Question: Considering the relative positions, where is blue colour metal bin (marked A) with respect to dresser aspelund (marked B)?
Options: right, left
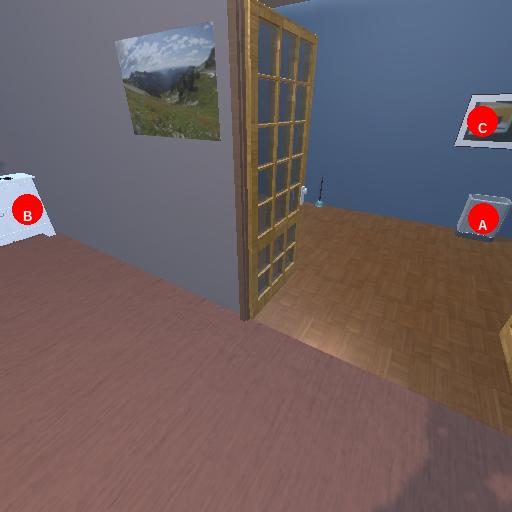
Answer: right